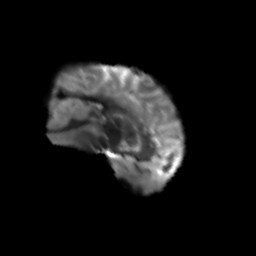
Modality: T2w
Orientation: sagittal
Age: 72
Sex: male
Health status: ill
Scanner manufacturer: siemens
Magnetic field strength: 3 T
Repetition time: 8.7 s
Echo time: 0.11 s